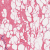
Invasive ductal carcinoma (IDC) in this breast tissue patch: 0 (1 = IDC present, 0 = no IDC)